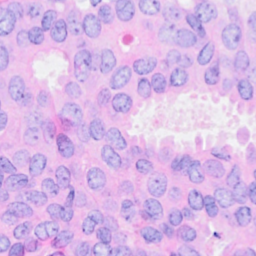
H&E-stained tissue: Breast